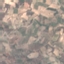
Label: PermanentCrop